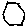
Label: hexagon